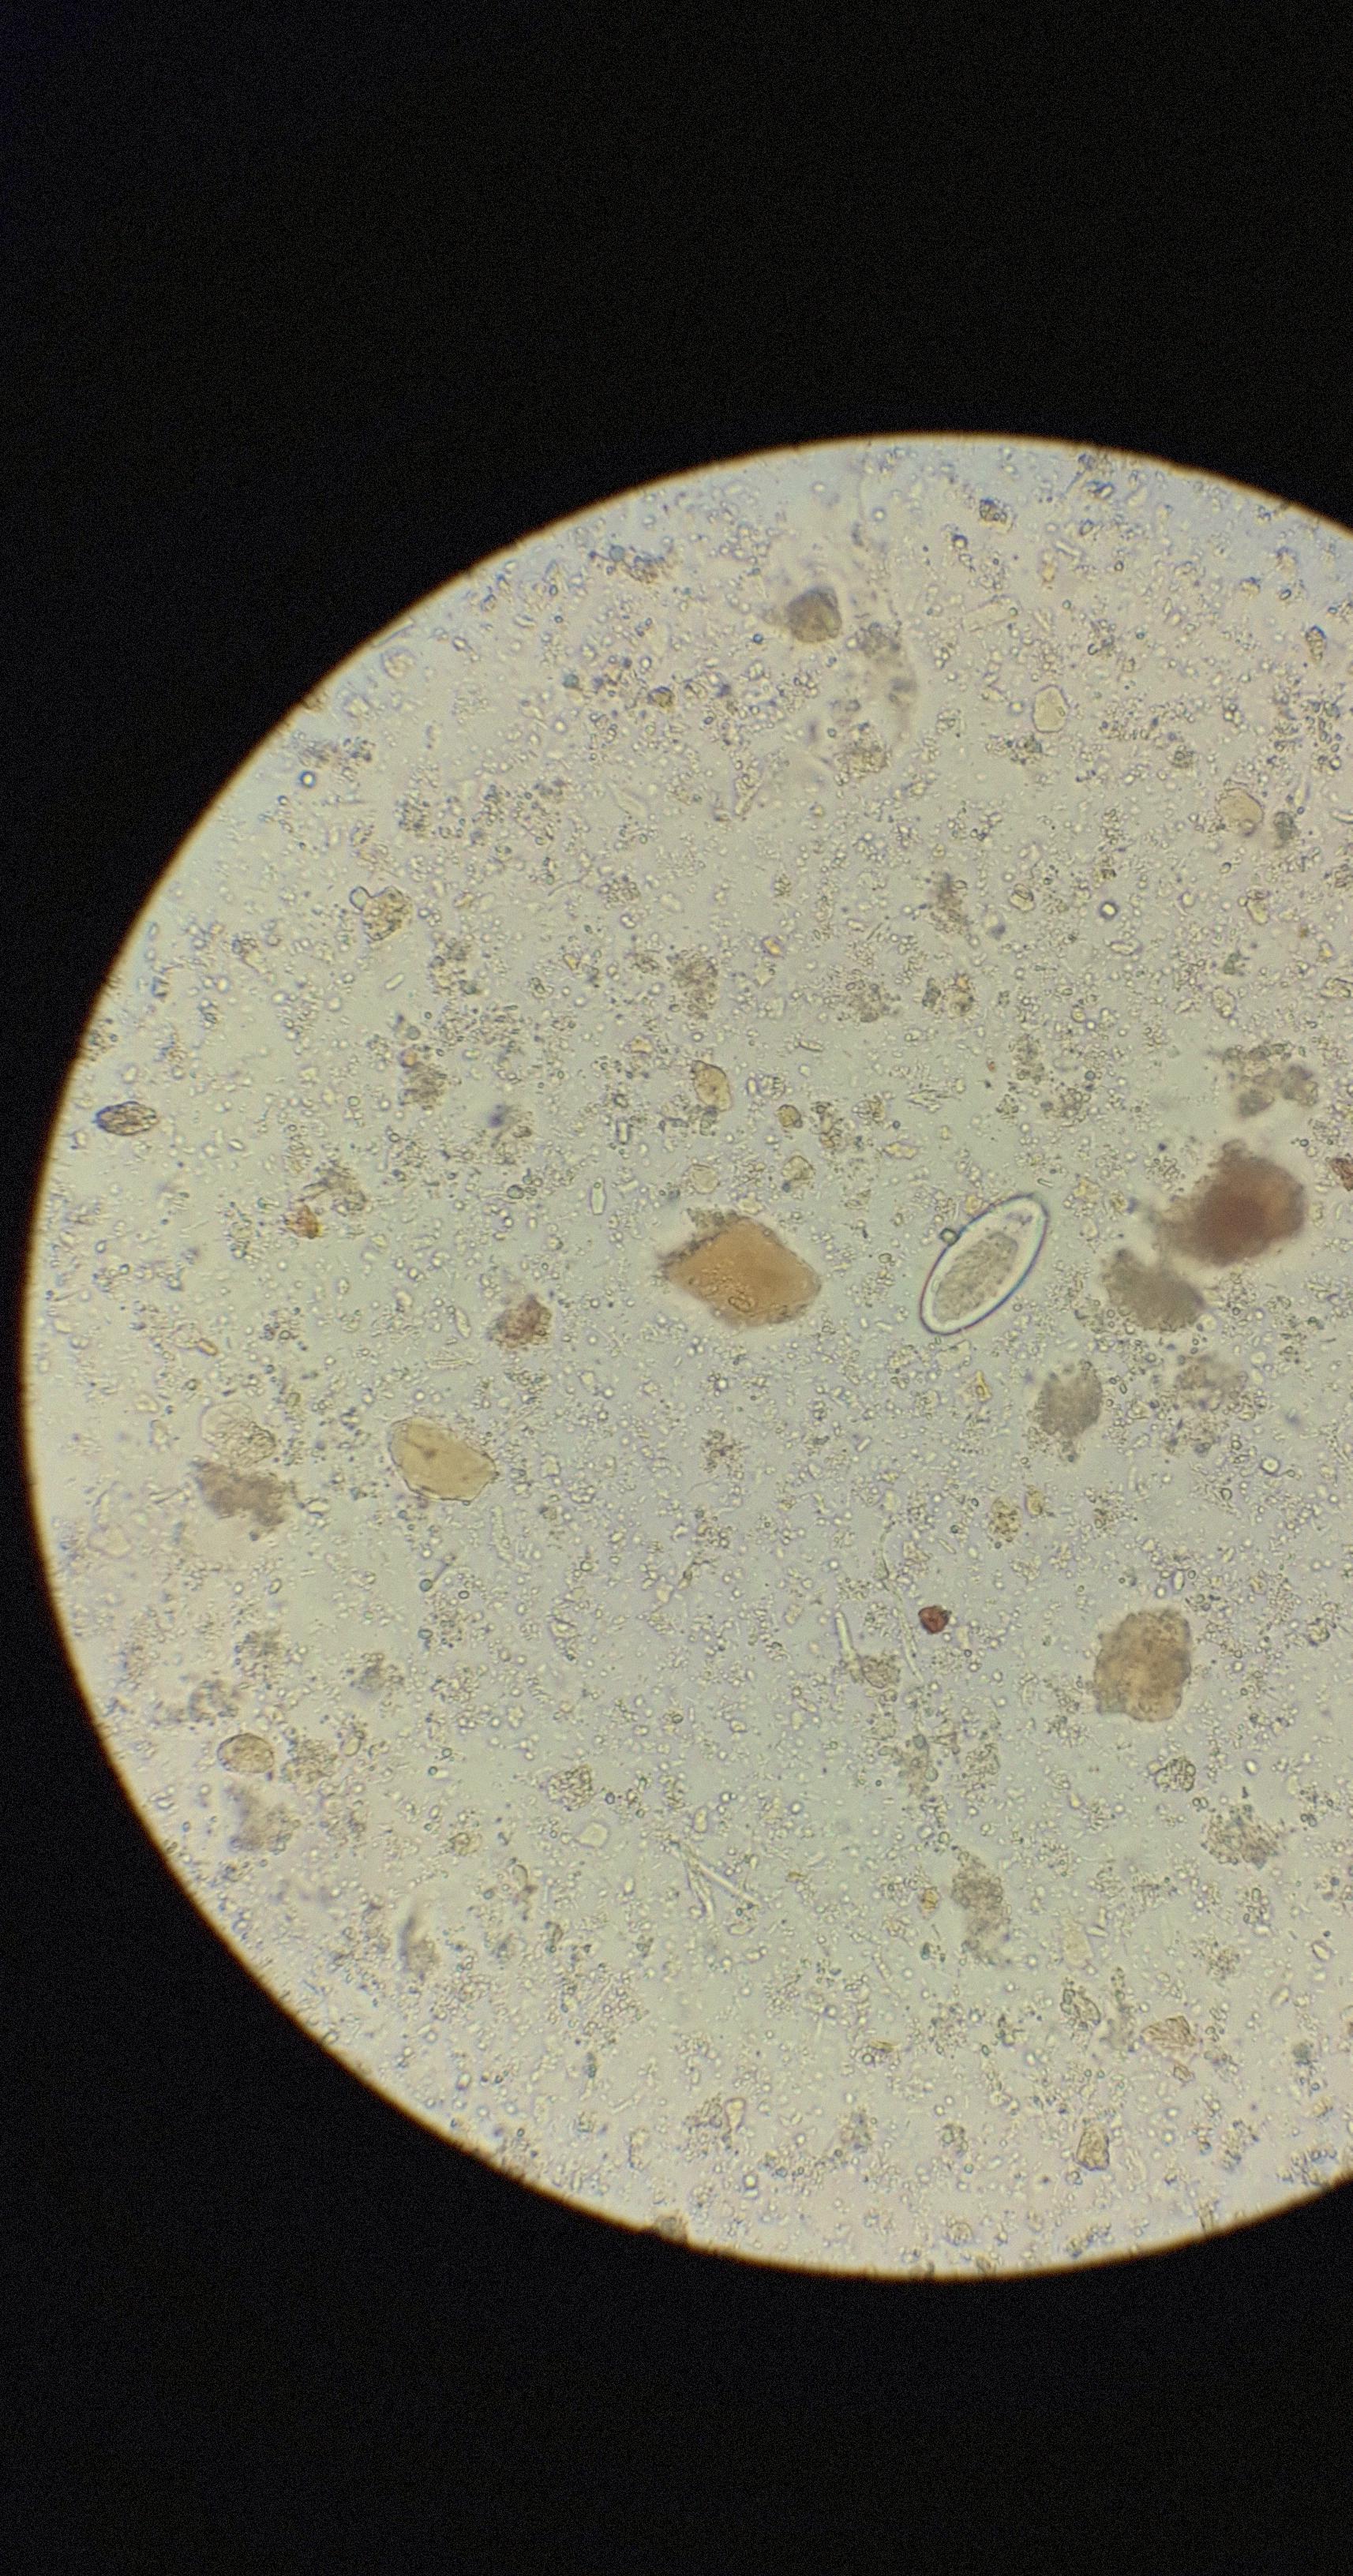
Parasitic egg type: Enterobius vermicularis